Interaction volume radius: 5 \u00c5
Interaction volume height: 20 \u00c5
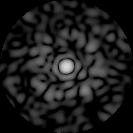
Disorder parameter: 0.8675